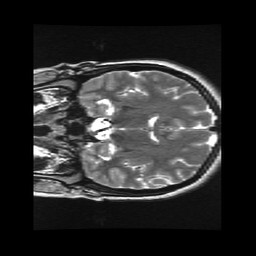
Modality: T2w
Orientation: coronal
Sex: female
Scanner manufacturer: ge
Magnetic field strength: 3 T
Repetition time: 5 s
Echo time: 0.1022 s